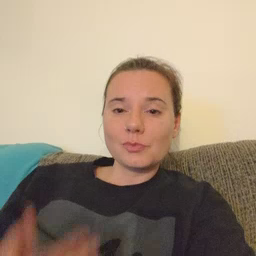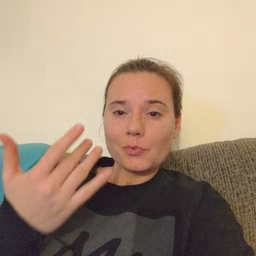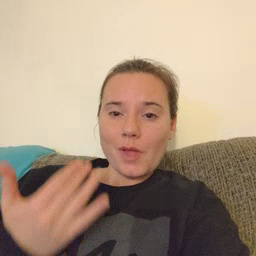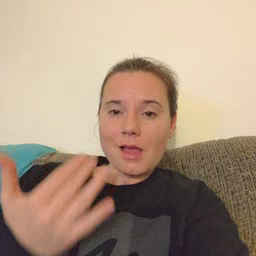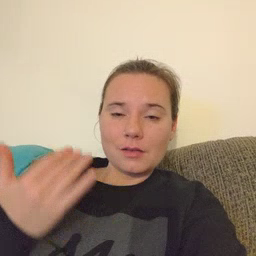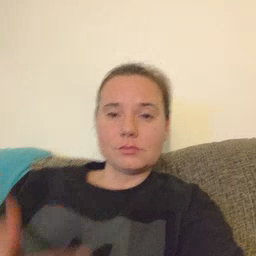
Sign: wait